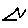
Label: triangle